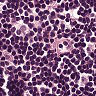
Metastatic tissue present: no